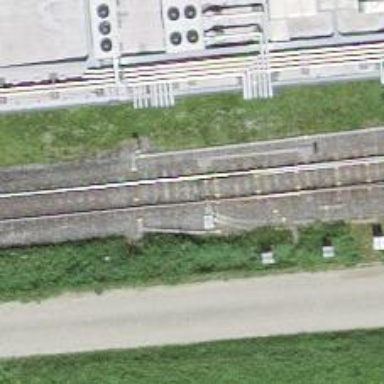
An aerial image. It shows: Railway switch.